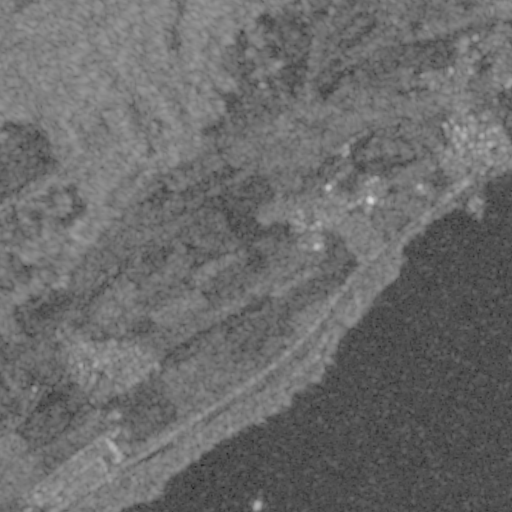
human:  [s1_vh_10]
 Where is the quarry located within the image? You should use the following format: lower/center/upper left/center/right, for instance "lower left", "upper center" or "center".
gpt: The quarry is located in the center left of the image.
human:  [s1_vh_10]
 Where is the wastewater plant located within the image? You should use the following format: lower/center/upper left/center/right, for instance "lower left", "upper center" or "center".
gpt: The wastewater plant is located in the center right of the image.
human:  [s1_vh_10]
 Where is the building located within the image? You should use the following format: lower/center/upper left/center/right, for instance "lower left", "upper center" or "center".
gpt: There is no building in the image.

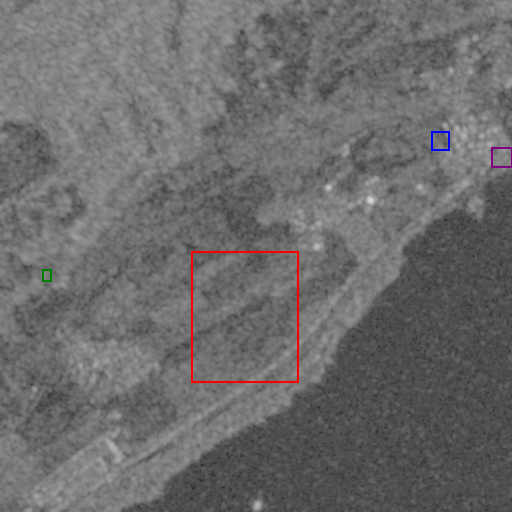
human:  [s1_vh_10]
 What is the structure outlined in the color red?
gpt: The structure outlined in red is a crop field.
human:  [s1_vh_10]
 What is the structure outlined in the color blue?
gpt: The structure outlined in blue is a park.
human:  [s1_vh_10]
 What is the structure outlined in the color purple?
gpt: The structure outlined in purple is a parking lot.
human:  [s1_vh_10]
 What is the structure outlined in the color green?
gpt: The structure outlined in green is a quarry.
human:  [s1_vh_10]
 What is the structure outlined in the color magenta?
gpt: There is no magenta outline.